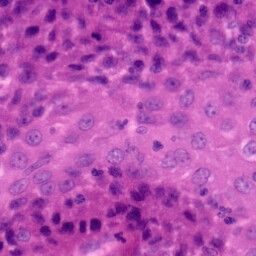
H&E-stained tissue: Tonsil